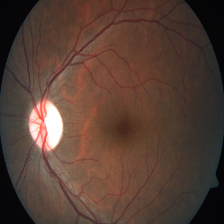
Diabetic retinopathy grade: Severe